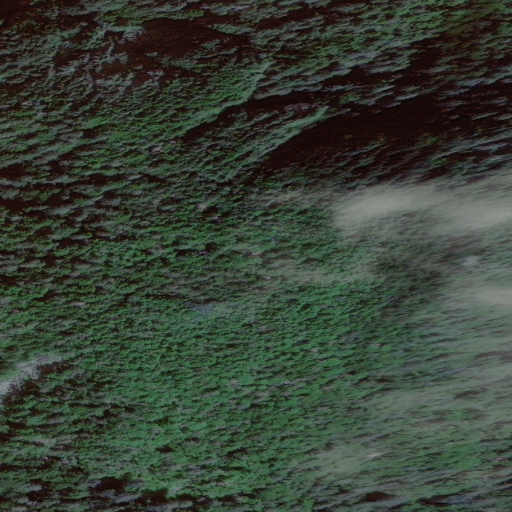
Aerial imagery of hill in Alaska named Sugarloaf Peak containing only unknown